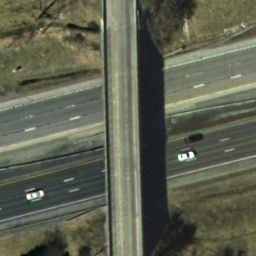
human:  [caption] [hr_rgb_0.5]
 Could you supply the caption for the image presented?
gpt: An overpass with a road go across another two roads diagonally .

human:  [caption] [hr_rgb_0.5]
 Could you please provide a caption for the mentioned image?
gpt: An overpass with a road go across another two roads diagonally with some cars on the roads .

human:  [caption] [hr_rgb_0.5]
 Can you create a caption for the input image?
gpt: A road go across another two diagonally with some cars on the roads .

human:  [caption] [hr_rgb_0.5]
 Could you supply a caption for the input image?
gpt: An overpass with a road go across another two roads diagonally with some plants beside the roads .

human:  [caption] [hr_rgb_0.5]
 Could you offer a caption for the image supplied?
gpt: A road go across another two roads with some cars on the roads .